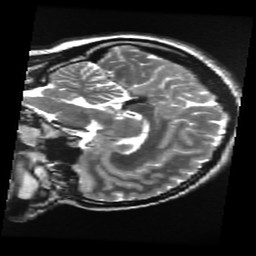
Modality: T2w
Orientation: sagittal
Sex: female
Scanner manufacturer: ge
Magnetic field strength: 3 T
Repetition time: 5 s
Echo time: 0.101 s